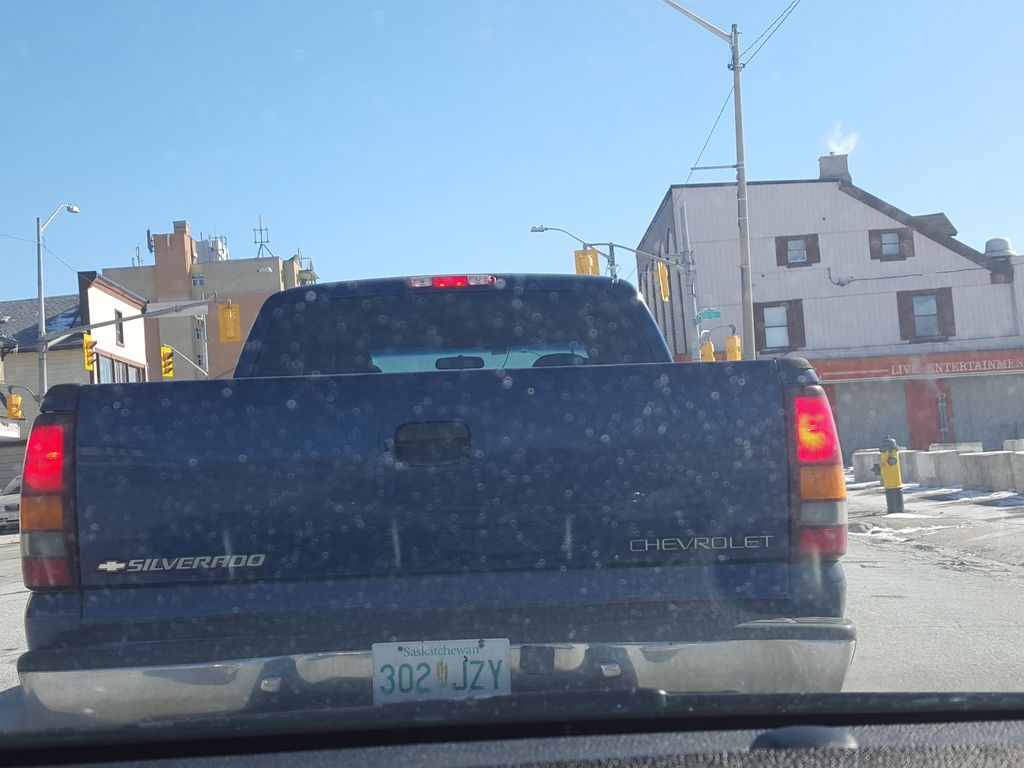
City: kitchener-waterloo